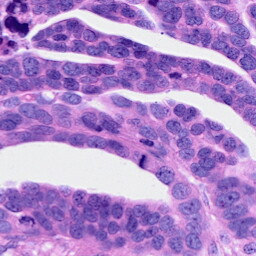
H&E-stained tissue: Ovarian